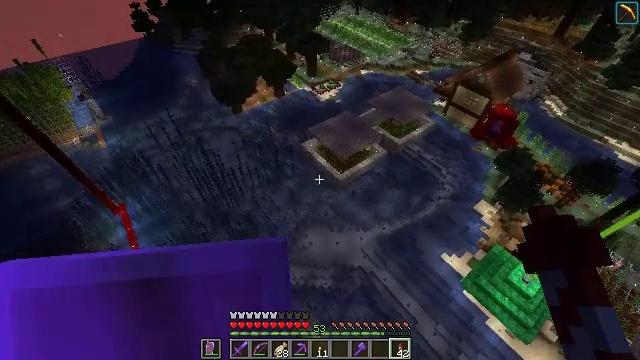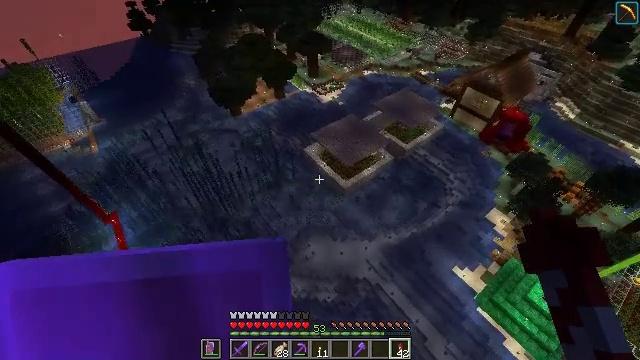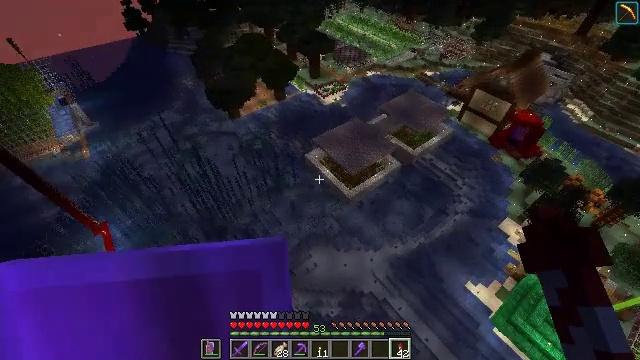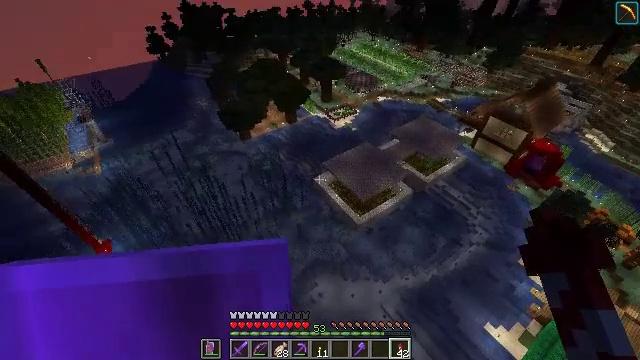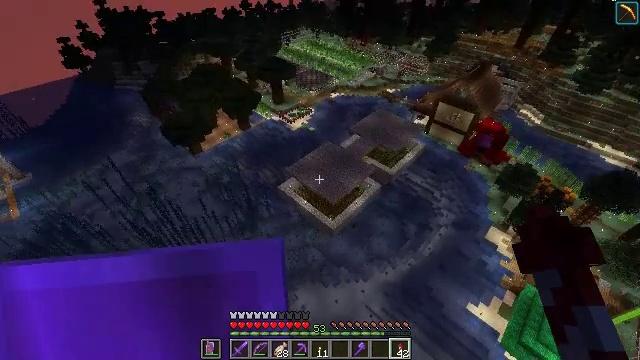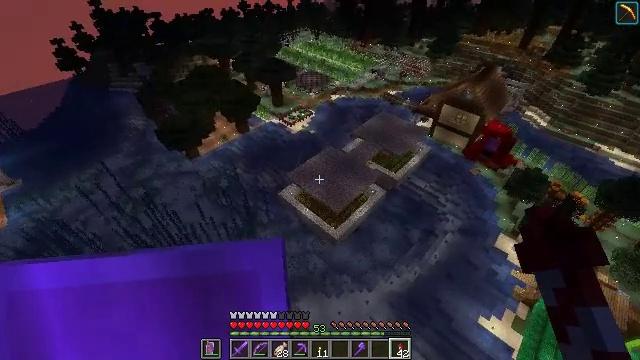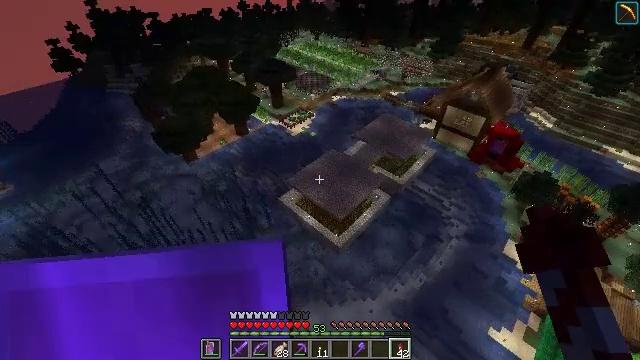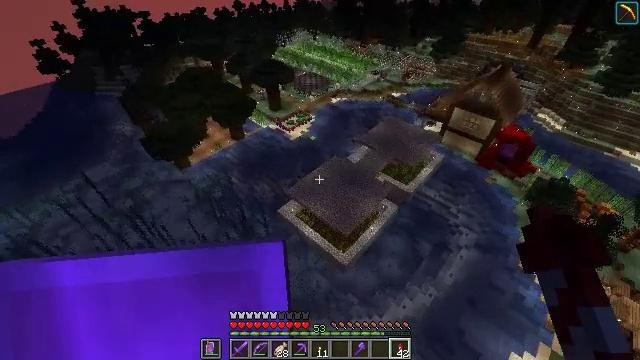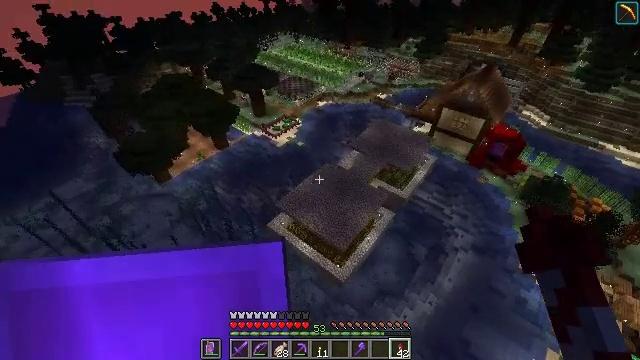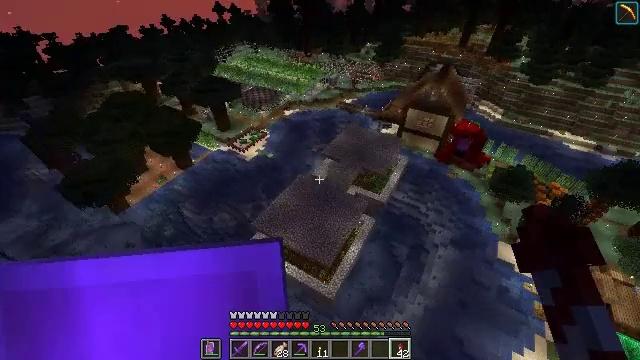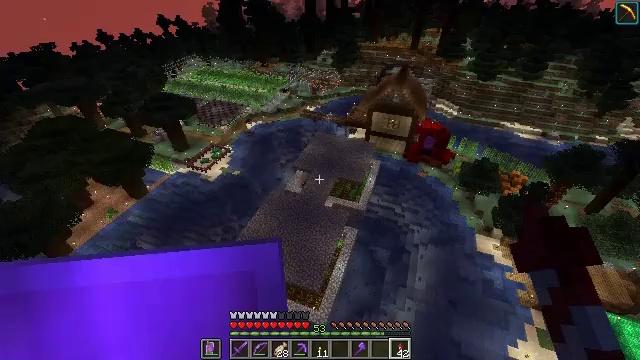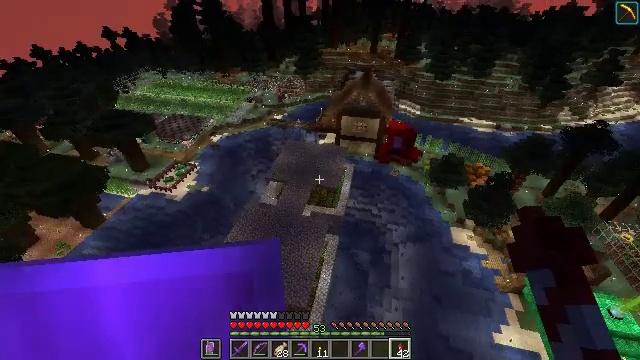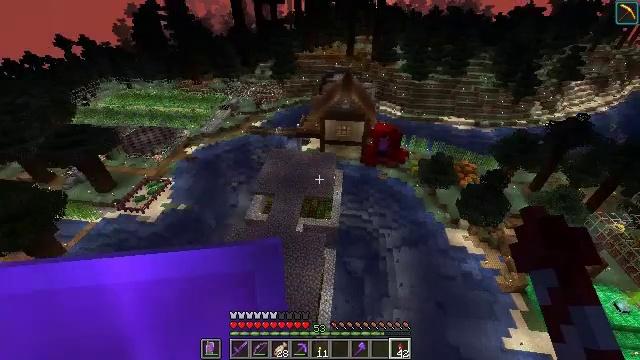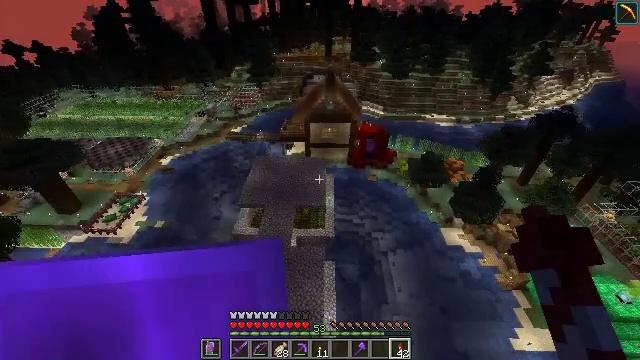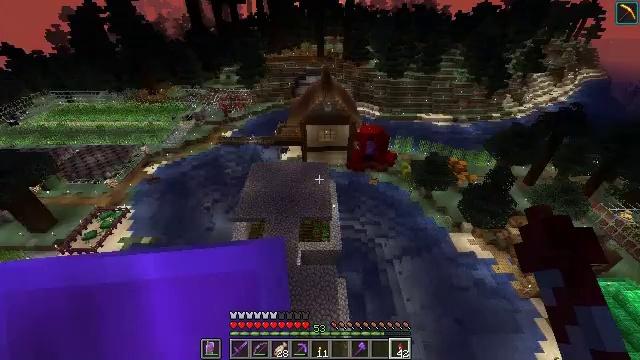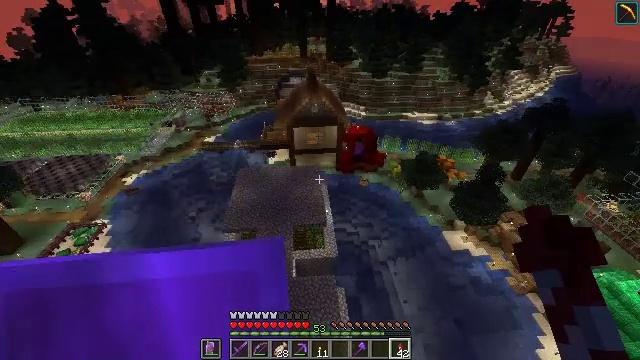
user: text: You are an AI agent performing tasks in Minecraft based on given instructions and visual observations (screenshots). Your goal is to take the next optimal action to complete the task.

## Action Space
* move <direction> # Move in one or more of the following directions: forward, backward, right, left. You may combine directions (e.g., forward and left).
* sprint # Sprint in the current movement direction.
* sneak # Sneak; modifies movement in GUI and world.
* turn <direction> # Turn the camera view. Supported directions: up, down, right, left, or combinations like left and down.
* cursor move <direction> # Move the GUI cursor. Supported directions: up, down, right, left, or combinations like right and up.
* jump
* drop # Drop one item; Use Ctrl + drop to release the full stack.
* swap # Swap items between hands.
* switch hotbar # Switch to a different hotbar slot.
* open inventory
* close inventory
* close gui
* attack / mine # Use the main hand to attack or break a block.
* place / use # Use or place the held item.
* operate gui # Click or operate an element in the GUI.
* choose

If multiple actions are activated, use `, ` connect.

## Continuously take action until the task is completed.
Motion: motion action
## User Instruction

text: Attack the polished andesite stairs to gather.
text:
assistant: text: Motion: no_op
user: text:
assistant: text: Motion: no_op
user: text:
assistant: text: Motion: turn left and up
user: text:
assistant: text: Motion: turn right
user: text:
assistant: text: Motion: no_op
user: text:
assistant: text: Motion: no_op
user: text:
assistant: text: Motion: no_op
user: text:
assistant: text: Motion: turn right
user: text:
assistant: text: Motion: turn right and up
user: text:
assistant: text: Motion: turn right and up
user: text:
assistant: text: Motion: turn right and up
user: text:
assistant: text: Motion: turn right
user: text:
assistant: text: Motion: turn right
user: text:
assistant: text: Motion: turn right
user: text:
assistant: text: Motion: turn right
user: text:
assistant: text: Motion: turn right
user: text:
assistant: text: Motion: turn right and up
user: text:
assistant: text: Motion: turn right and up
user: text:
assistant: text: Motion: turn right
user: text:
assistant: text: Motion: no_op
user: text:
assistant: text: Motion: turn right
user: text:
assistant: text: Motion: turn right
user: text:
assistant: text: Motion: turn right
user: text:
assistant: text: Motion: turn right and up
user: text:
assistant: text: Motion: turn right and up
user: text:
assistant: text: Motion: turn right
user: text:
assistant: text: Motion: no_op
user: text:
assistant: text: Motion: turn right
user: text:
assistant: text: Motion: no_op
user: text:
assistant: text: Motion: no_op